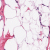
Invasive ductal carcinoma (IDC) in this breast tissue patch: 0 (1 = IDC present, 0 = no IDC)